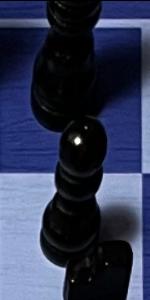
Label: Pawn_Black